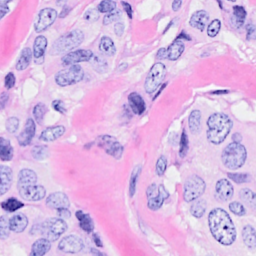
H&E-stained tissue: Breast